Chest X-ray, AP view. Patient: 40 years old, sex M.
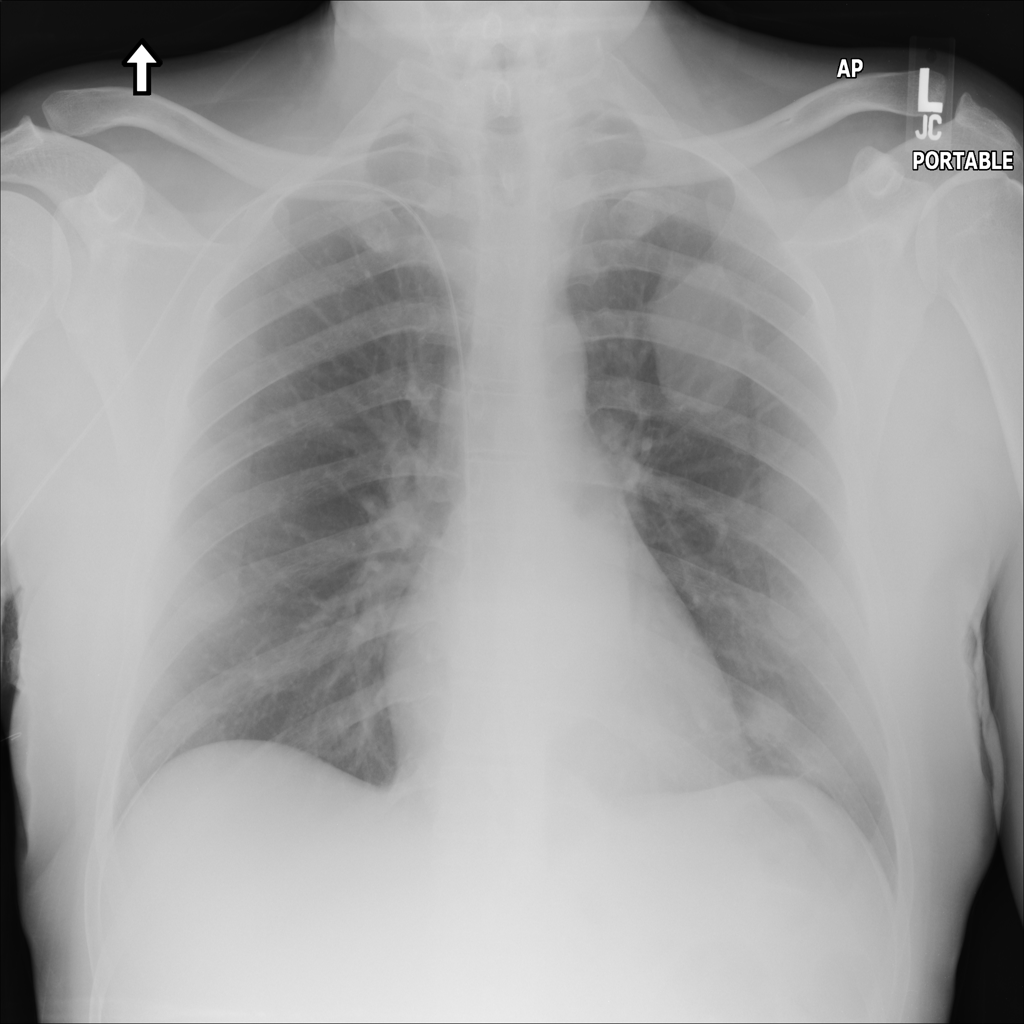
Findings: No Finding